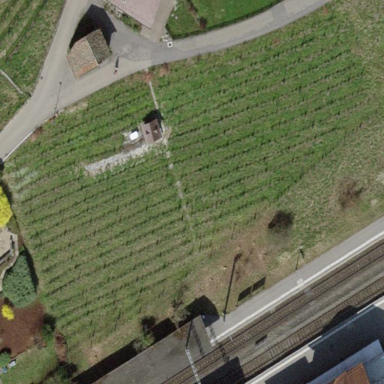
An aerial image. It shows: Vineyard.